Field crop: tomato
Growth stage: 1
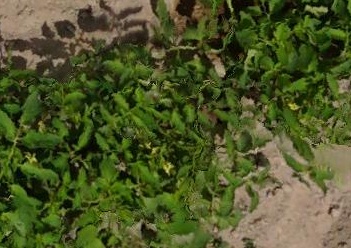
Species: tomato